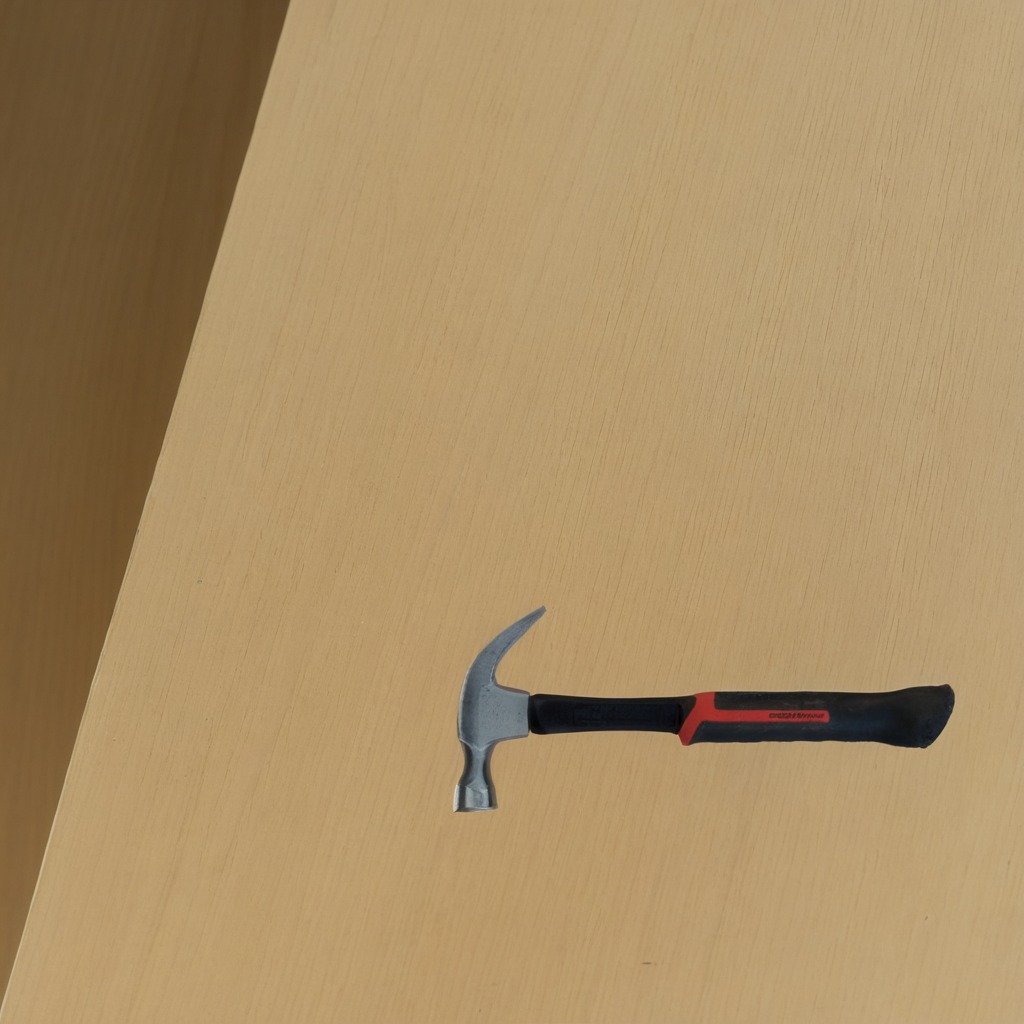
A hammer lies on the plywood surface in a paint workshop lit by afternoon window light.